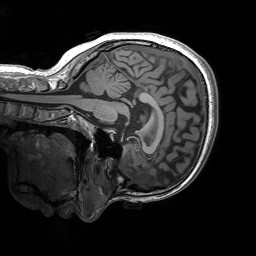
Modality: T1w
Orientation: sagittal
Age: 26